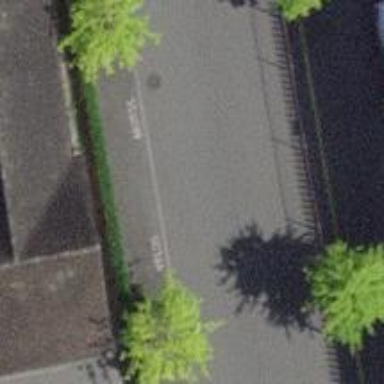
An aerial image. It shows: Motorcycle parking facility.